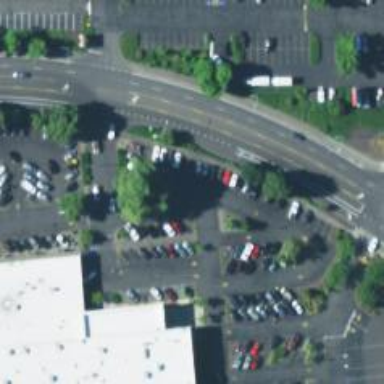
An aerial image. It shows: Parking space is available.